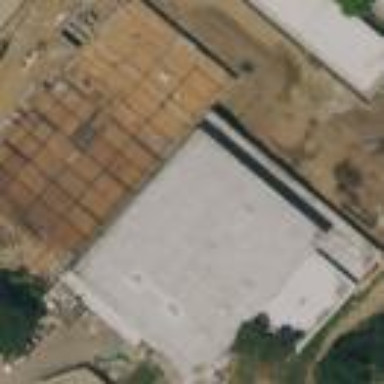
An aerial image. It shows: Sports center building.